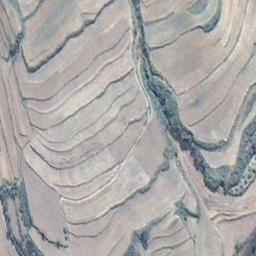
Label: terrace